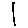
Label: line